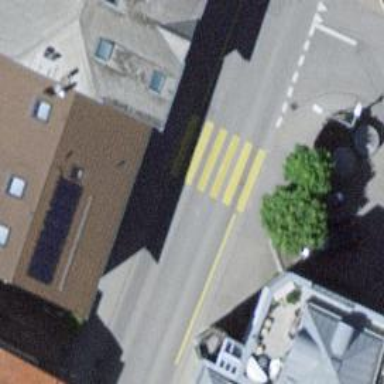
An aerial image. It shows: Zebra crossing on the road.